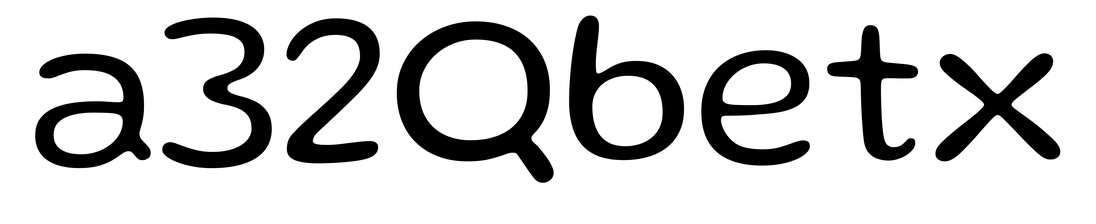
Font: Gluten_Light